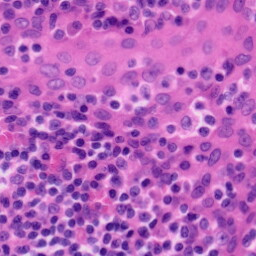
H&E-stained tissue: Tonsil